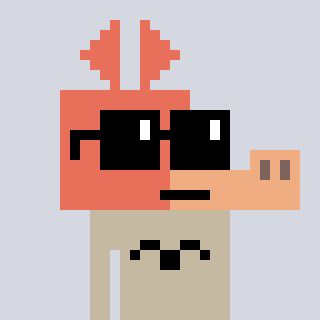
a pixel art character with square black sunglasses, a aardvark-shaped head and a bege-colored body on a cool background